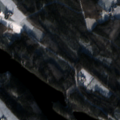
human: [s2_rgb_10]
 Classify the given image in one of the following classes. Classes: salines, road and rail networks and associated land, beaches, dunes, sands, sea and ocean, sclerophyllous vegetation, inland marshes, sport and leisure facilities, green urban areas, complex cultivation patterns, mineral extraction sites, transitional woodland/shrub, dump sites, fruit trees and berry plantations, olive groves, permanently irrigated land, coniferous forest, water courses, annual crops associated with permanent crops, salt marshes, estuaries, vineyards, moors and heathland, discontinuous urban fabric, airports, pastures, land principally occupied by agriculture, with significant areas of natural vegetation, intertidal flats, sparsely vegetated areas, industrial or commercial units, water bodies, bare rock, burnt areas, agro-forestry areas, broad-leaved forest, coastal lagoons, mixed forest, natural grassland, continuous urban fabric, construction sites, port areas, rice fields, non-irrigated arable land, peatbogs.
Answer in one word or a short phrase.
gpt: land principally occupied by agriculture, with significant areas of natural vegetation, mixed forest, water bodies